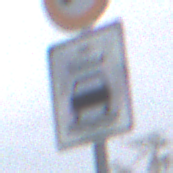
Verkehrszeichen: BeiNaesse
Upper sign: Geschwindigkeit60
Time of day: MorningAfternoon
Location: Outdoor (Suburban)
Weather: Overcast
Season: NotSpecified
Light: Natural